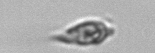
Label: Oxytoxum